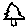
Label: tree